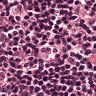
Metastatic tissue present: no